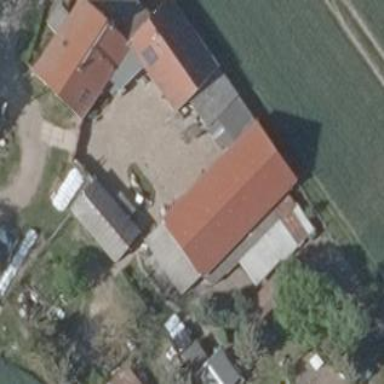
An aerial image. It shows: Farmyard area.